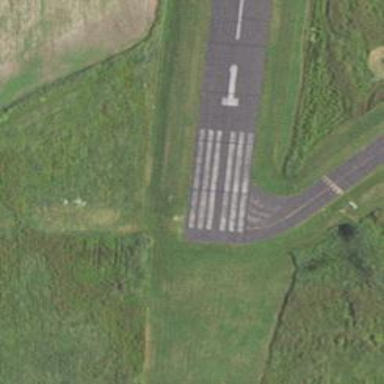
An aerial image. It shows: Runway at airport.